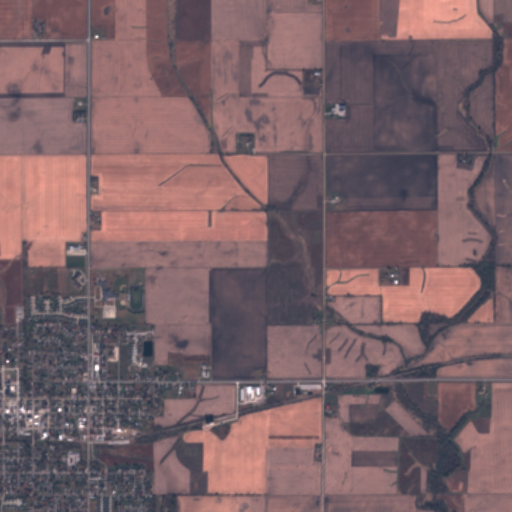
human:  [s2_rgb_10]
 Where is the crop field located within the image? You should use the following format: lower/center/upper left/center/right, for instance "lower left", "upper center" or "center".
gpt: The crop field is located in the upper left of the image.
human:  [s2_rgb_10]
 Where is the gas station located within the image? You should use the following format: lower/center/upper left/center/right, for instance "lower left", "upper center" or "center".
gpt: The gas station is located in the lower left of the image.
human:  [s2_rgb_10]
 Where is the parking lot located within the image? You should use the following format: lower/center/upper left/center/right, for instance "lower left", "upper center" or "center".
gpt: The parking lot is located in the lower left of the image.
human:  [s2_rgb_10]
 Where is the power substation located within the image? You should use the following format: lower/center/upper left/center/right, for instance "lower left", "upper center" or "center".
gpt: The power substation is located in the center left of the image.
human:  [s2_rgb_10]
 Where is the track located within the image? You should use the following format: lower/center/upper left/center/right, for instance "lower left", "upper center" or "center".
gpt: The track is located in the center left of the image.
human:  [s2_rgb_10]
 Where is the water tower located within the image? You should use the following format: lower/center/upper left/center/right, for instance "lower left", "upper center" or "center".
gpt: The water tower is located in the lower left of the image.
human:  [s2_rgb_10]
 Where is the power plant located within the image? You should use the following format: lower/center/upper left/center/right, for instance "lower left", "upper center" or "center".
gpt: There is no power plant in the image.